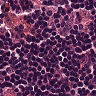
Metastatic tissue present: no